Field crop: maize
Growth stage: 2
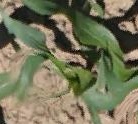
Species: maize